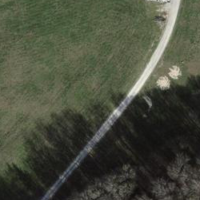
EUNIS habitat code: 52
Species observed at this site:
Lathyrus vernus
Cardamine heptaphylla